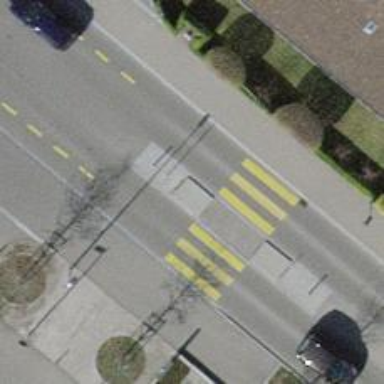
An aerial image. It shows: Marked crossing with pedestrian island.